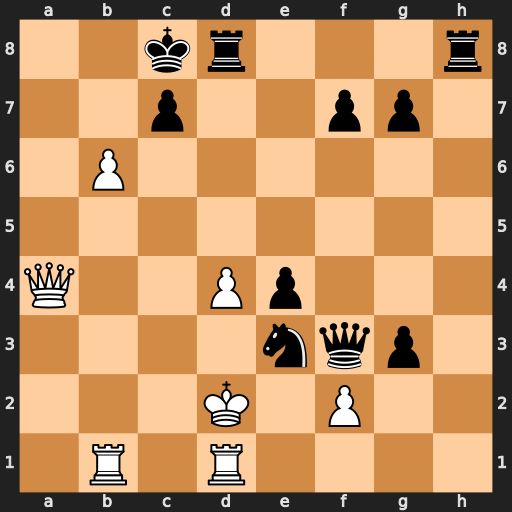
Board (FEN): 2kr3r/2p2pp1/1P6/8/Q2Pp3/4nqp1/3K1P2/1R1R4
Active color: w
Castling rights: -
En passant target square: -
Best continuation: b7+ Kb8 Qa8#